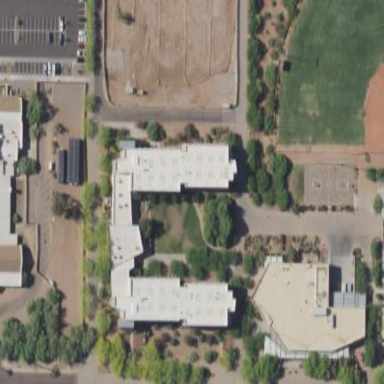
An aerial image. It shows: University building.